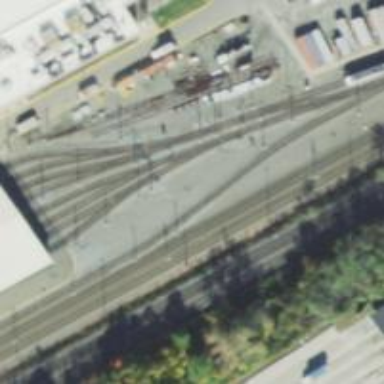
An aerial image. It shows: Light rail yard with electrified contact lines.